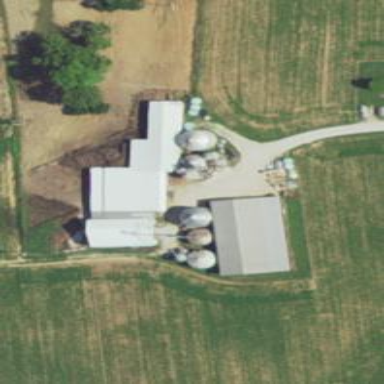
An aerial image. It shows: Silo.